Question: I have an application in Xcode 4.6 that connects with Facebook. I have noticed that every so often when the application goes into the background and returns to the foreground, there are occasional crashes at varying points in the application. Being inconsistent, the crashes were difficult to analyze, so I tried using instruments to identify memory leaks. I am quite new to iOS, and although I was able to successfully determine that I do have memory leaks, and I can even see which methods are triggering them, I find myself thinking, "well what now?" In other words, I see where the problem is, but yet I can't identify it. I am hoping if I highlight an example, someone can shed some light.
**Here is what I am looking at in instruments:

Just looking at the first leaked object in the list:
Leaked Object = "FB Session"
Responsible Frame =
'''
+[FBSession openActiveSessionWithPermissions:allowLoginUI:allowSystemAccount:isRead:defaultAudience:completionHandler:]
'''
I interpret this to mean that there is some leaked object existing inside of this method. Is that correct? The implemented method exists in my App Delegate and looks like:
'''
- (BOOL)openSessionWithAllowLoginUI:(BOOL)allowLoginUI {
NSArray *permissions = [[NSArray alloc] initWithObjects:
@"user_about_me",
@"read_friendlists",
nil];
//IMPLEMENTED METHOD
return [FBSession openActiveSessionWithReadPermissions:permissions
allowLoginUI:allowLoginUI
completionHandler:^(FBSession *session,
FBSessionState state,
NSError *error) {
[self sessionStateChanged:session
state:state
error:error];
}];
}
'''
At this point, I am not sure what I need to do, or what about this method could even be causing a leak. I have looked though memory leak tutorials, but they only got me to the point of locating the problem, but stop short of helping me figure out how to solve it. Any help is appreciated.
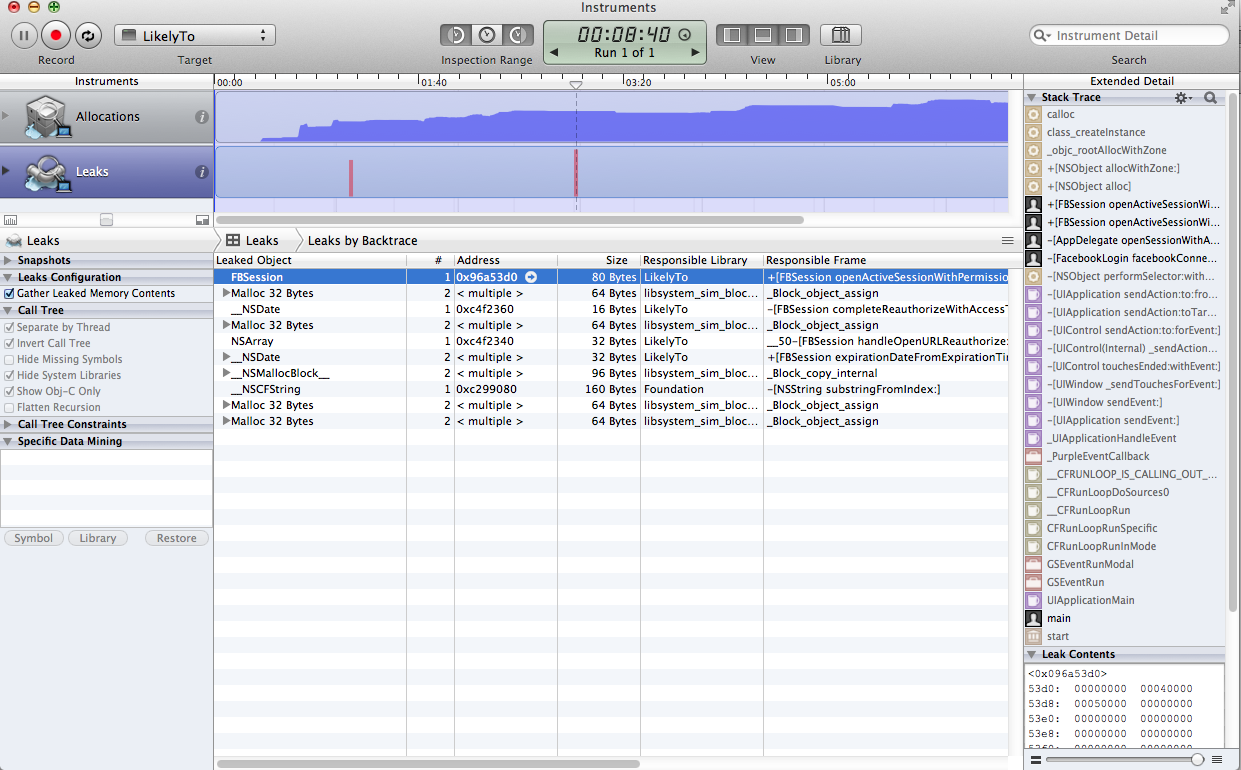
Answer: Generally you shouldn't pass 'self' to block as block retains it. It seems, that FBSession also retains 'completionHandler', so it becomes a retain cycle.
In order to break it, use one of the following constructions:
'''
__weak FBSession *zelf = self; // OK for iOS 5 only
__unsafe_unretained FBSession *zelf = self; // OK for iOS 4.x and up
__block FBSession *zelf = self; // OK if you aren't using ARC
'''
and then
'''
return [FBSession openActiveSessionWithReadPermissions:permissions
allowLoginUI:allowLoginUI
completionHandler:^(FBSession *session,
FBSessionState state,
NSError *error) {
[**zelf** sessionStateChanged:session
state:state
error:error];
}];
'''
See <URL> for more complete explanation of what retain cycles are.